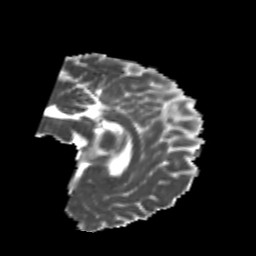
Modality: MD
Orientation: sagittal
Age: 20
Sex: male
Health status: healthy
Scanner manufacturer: philips
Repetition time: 7.393 s
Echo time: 0.08599 s